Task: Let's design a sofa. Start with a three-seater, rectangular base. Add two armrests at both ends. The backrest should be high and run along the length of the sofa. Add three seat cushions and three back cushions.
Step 338:
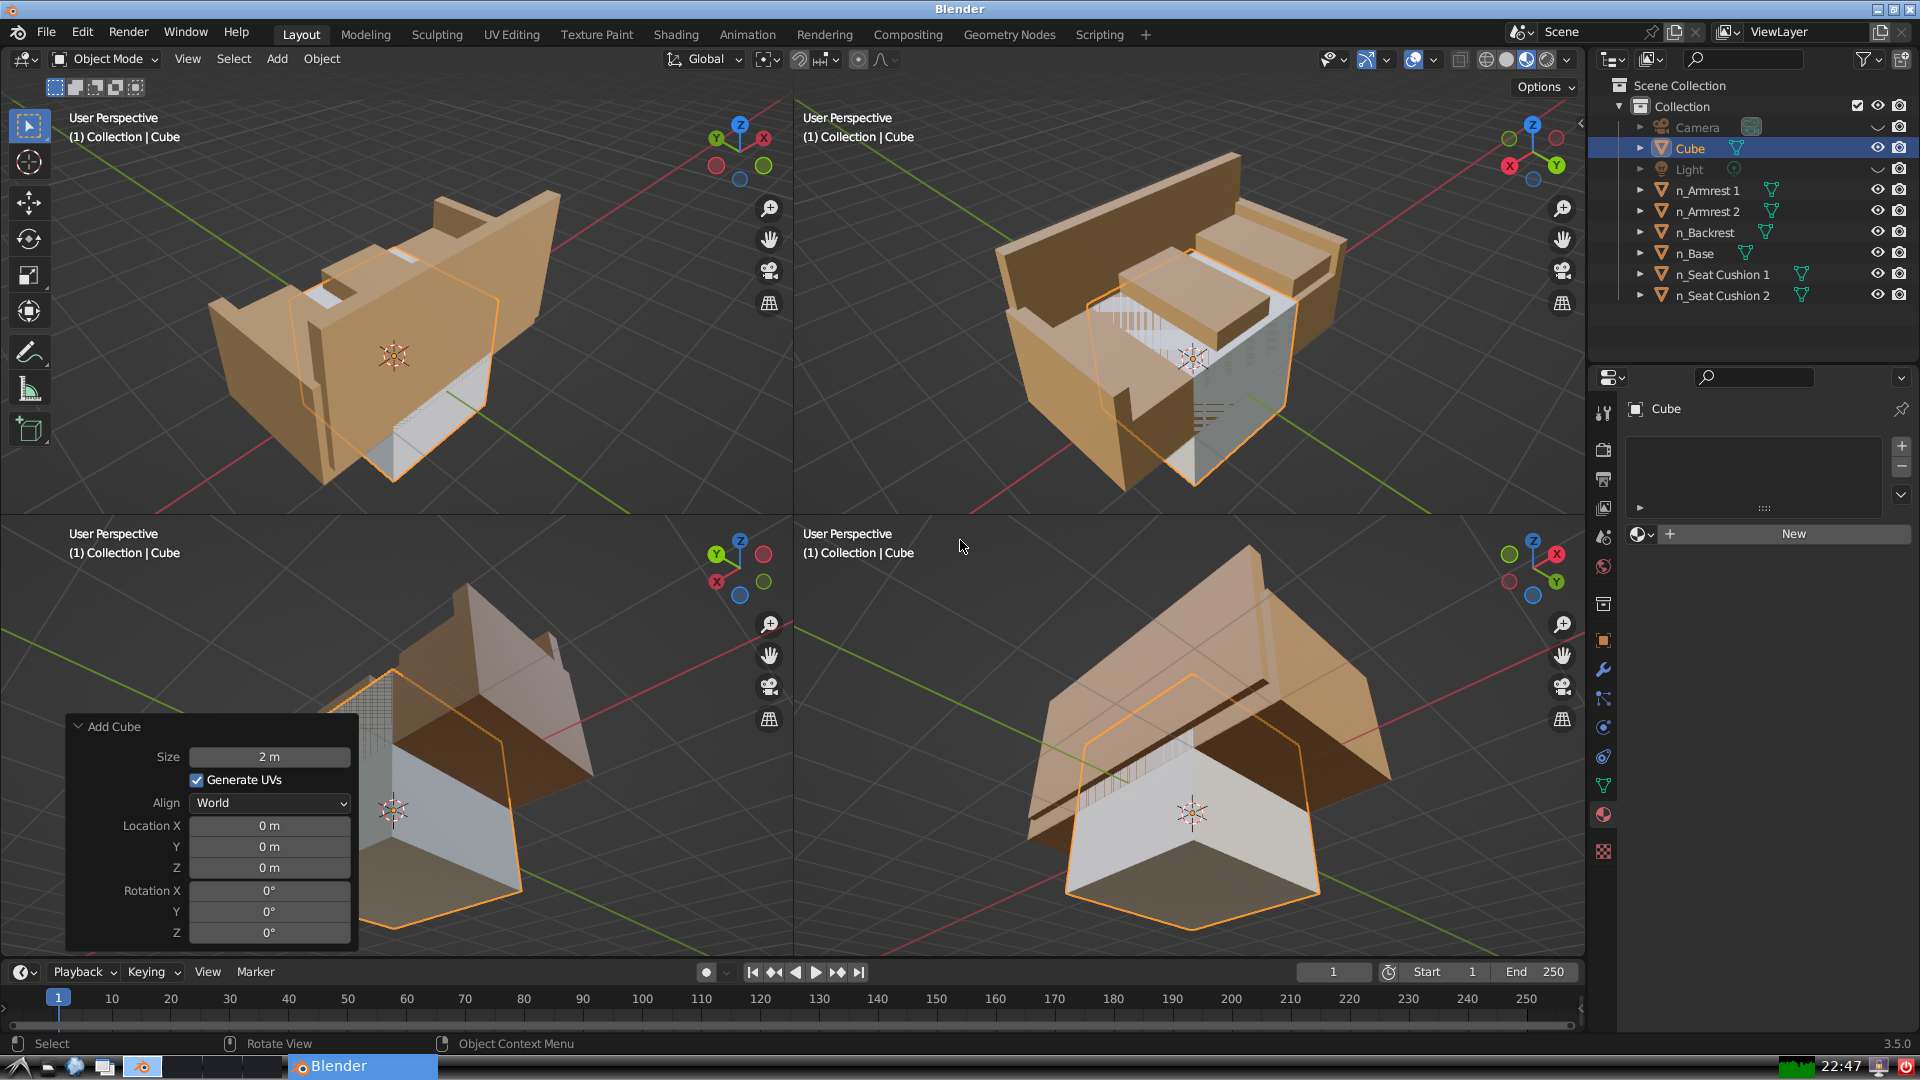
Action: {"key_press": ['Ctrl, Home']}